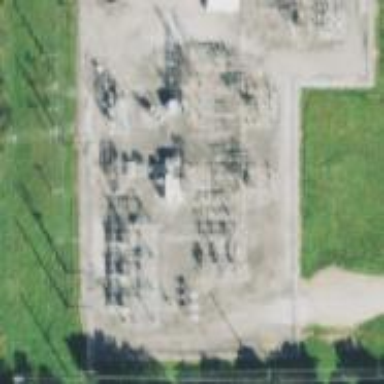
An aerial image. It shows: Switch for power supply.